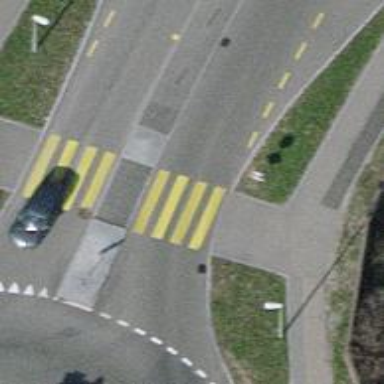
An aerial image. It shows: Marked zebra crossing on the road.